Field crop: maize
Growth stage: 2
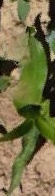
Species: maize